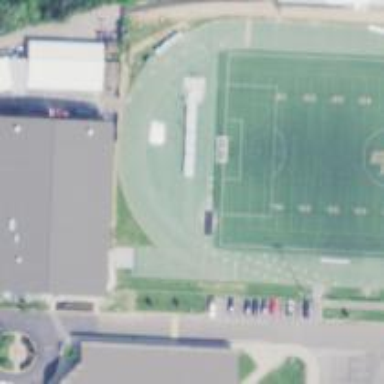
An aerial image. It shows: Athletics track located on leisure land.